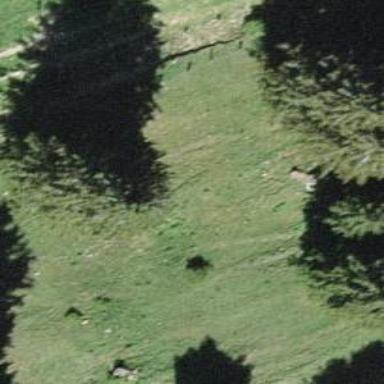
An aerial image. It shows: Needle-leaved tree in nature.